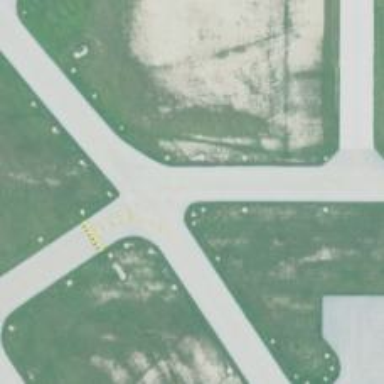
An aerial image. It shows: Image of taxiway at airport.